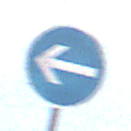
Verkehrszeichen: VorgeschriebeneFahrtrichtungHierLinks
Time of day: SunriseSunset
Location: Outdoor (Nature)
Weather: PartlyCloudy
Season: NotSpecified
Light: Natural